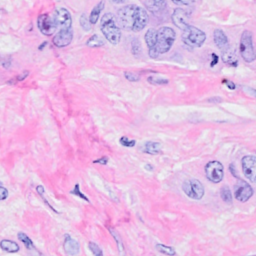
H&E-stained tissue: Breast